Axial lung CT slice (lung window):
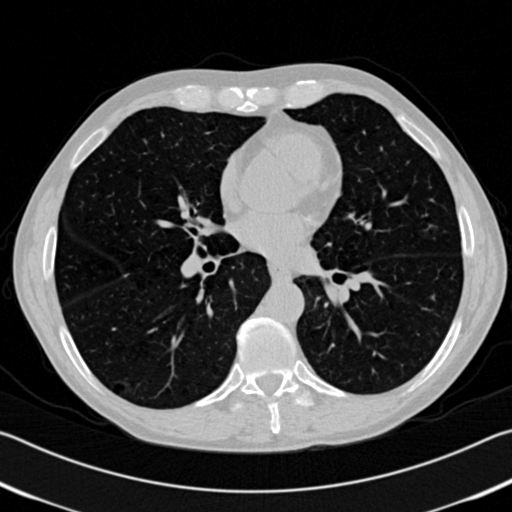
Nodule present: no